Interaction volume radius: 5 \u00c5
Interaction volume height: 25 \u00c5
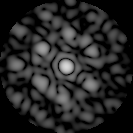
Disorder parameter: 0.5743